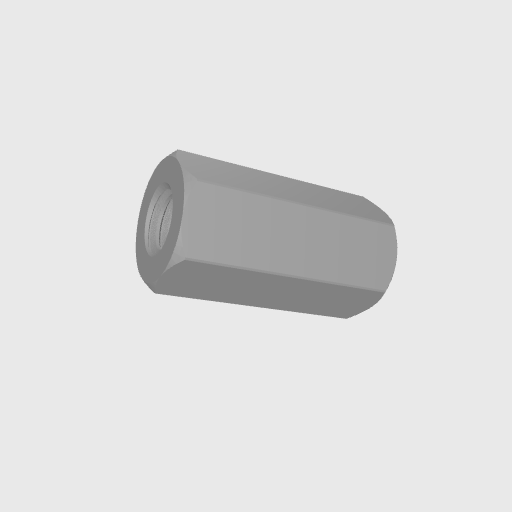
Part: Standoff8RID14